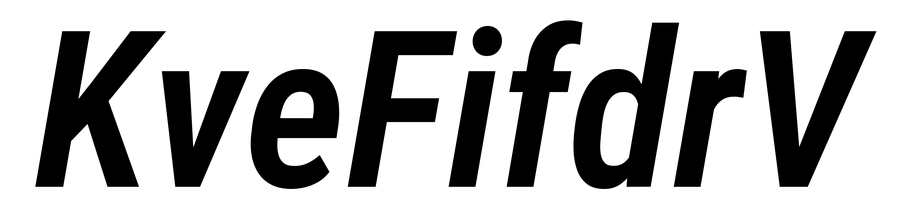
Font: Roboto-Italic_Condensed_SemiBold_Italic